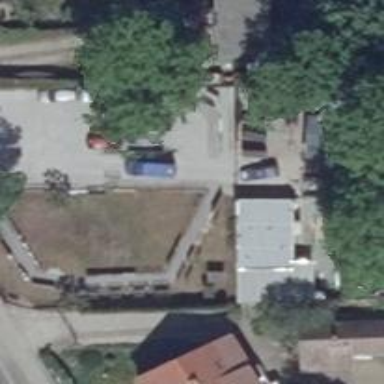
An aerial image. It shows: Hardware shop.